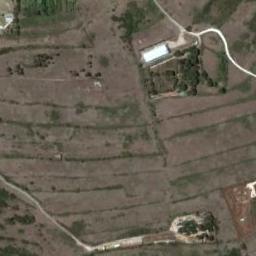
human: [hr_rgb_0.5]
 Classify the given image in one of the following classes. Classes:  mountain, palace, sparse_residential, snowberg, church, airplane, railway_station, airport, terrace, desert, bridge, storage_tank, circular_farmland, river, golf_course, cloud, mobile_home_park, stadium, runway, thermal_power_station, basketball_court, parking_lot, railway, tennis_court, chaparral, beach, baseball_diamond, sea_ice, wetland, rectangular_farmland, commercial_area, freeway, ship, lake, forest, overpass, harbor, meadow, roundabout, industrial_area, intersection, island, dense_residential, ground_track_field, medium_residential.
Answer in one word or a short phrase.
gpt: terrace